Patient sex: M
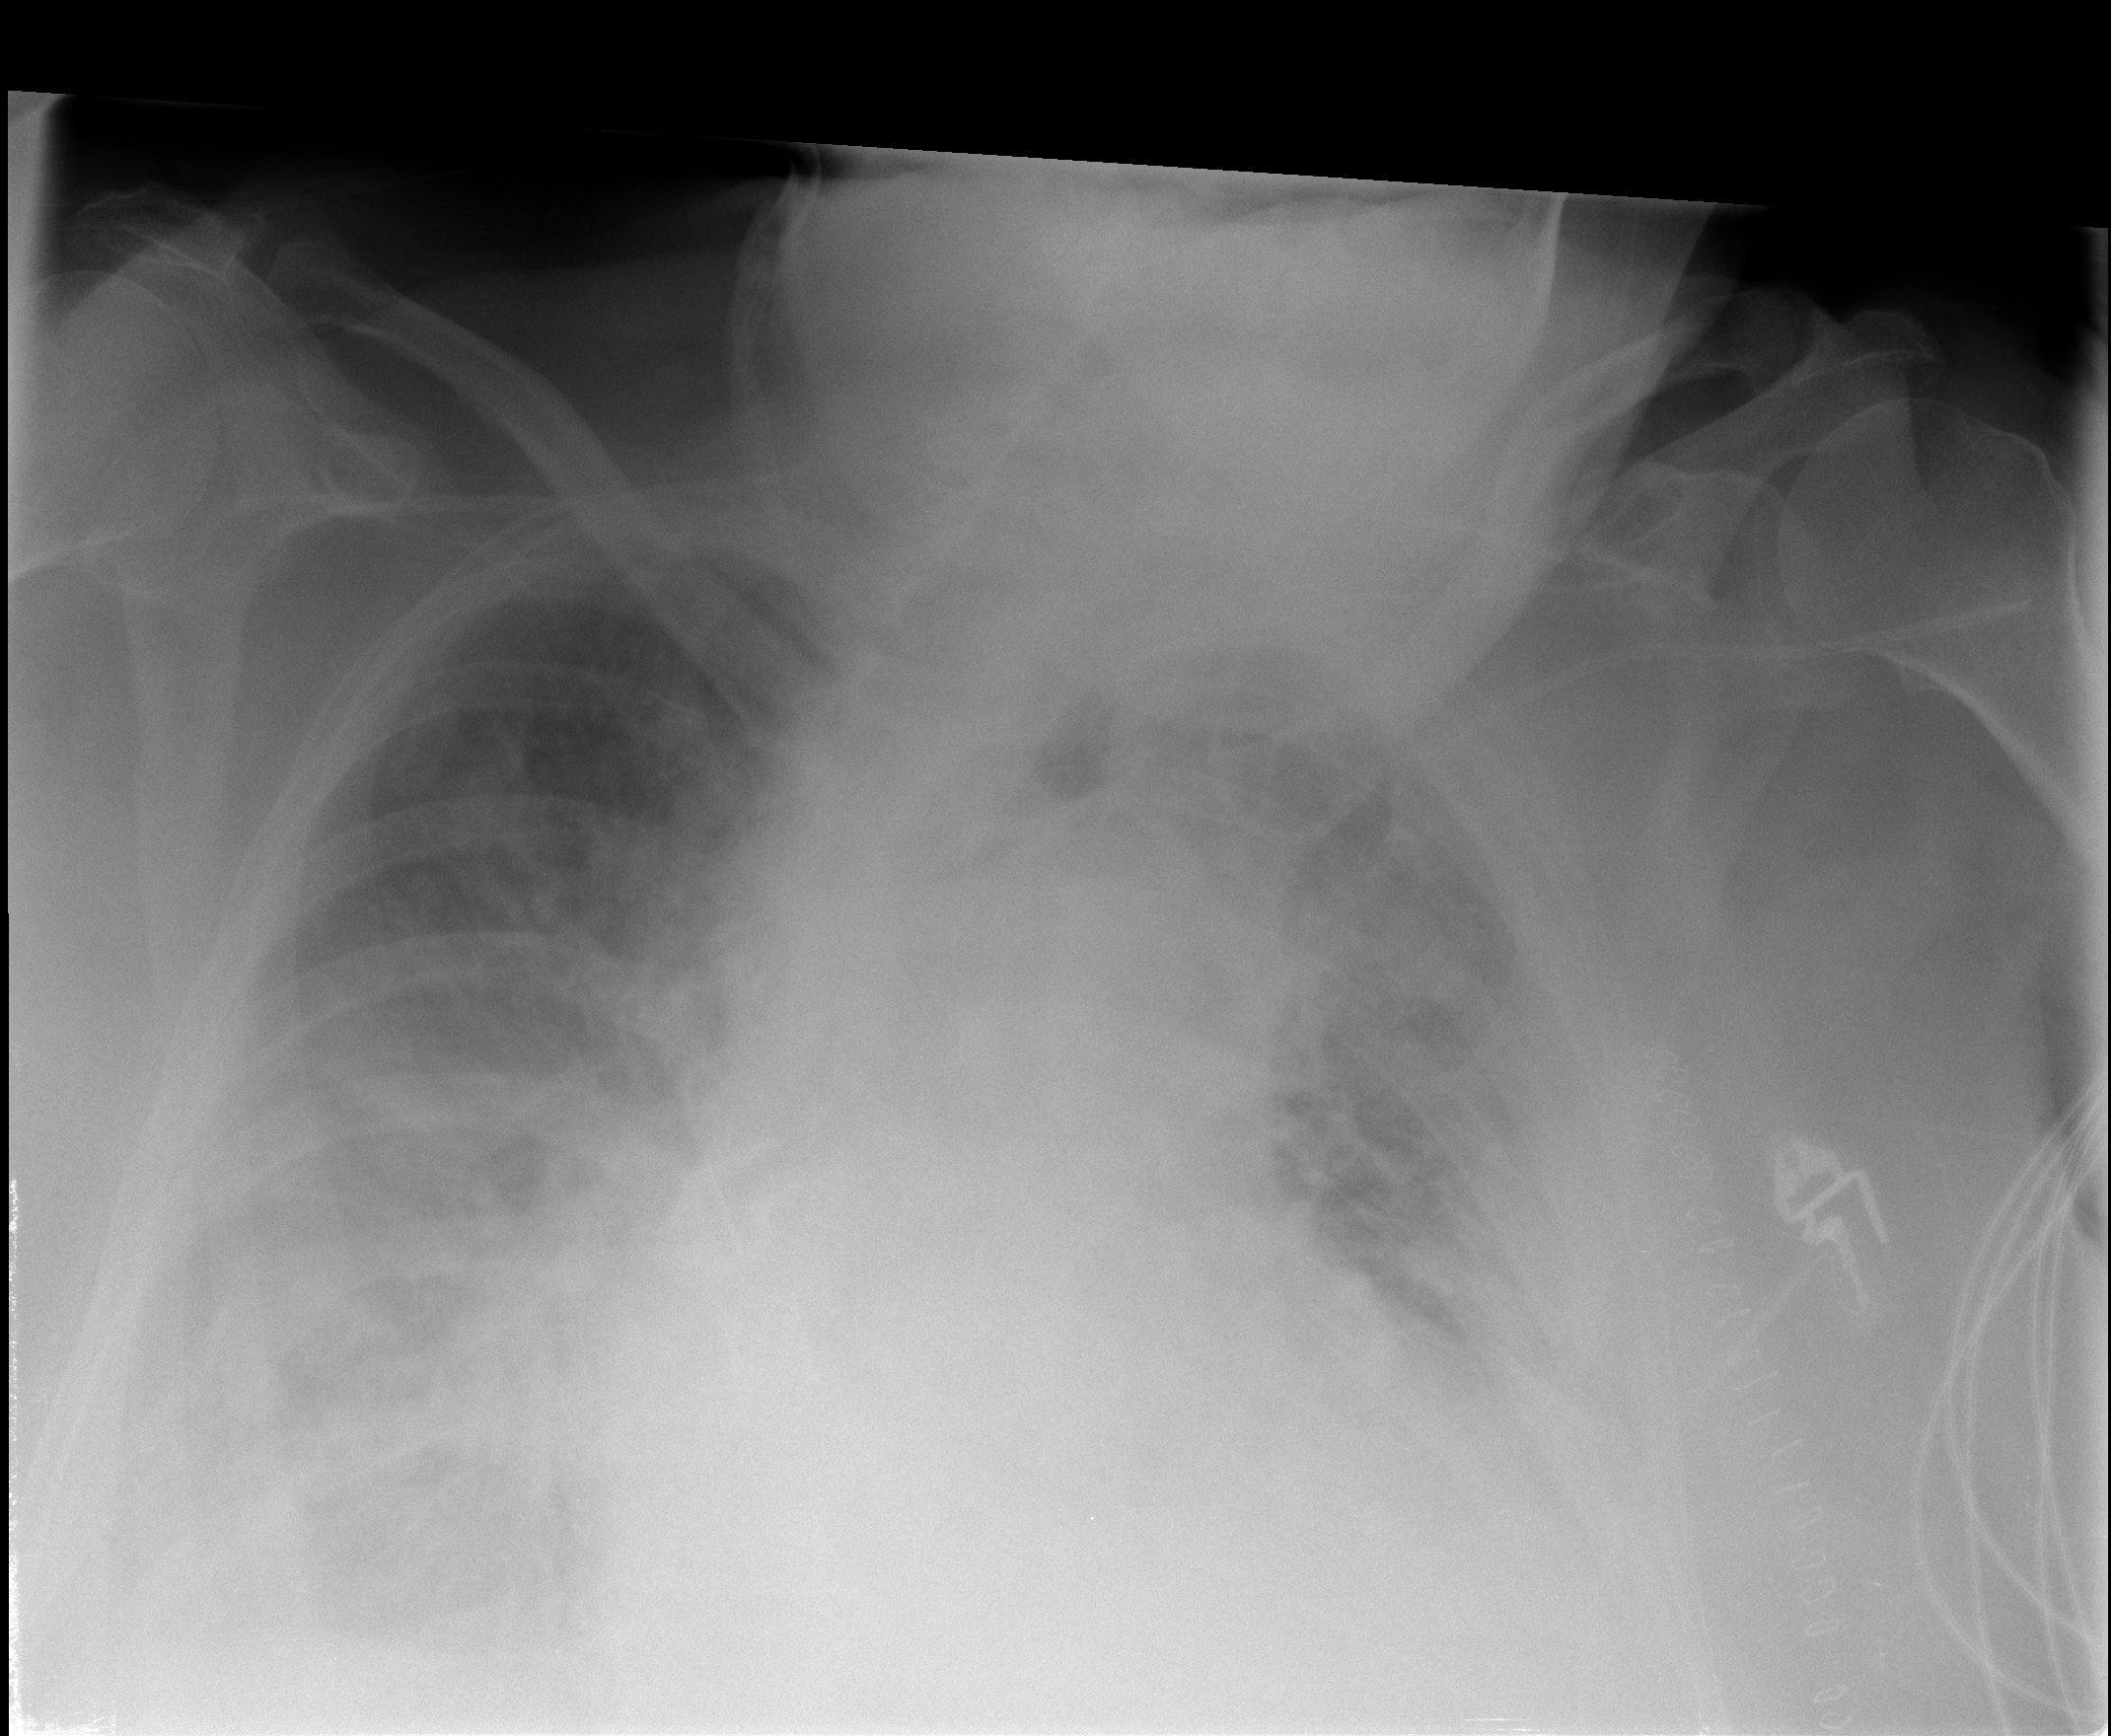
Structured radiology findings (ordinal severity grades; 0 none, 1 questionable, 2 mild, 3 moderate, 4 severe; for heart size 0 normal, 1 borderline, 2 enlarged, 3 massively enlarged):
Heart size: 2
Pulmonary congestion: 2
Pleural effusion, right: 2
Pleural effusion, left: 2
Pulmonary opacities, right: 1
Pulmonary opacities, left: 1
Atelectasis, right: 2
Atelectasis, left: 2